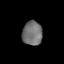
Tissue: lung
Cell type: Myeloid cells
Senescence score: 0.1934
Nuclear area (px): 472
Mean DAPI intensity: 112.784